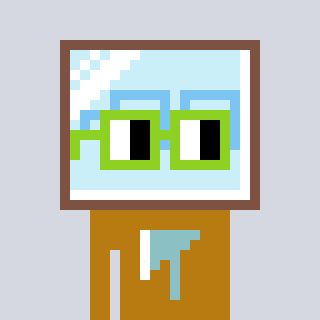
a pixel art character with square light green glasses, a mirror-shaped head and a gold-colored body on a cool background